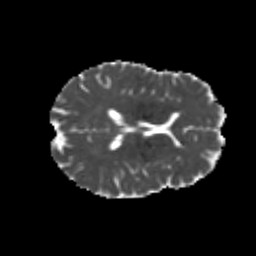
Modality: MD
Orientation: axial
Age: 24
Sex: female
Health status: healthy
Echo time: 0.074 s